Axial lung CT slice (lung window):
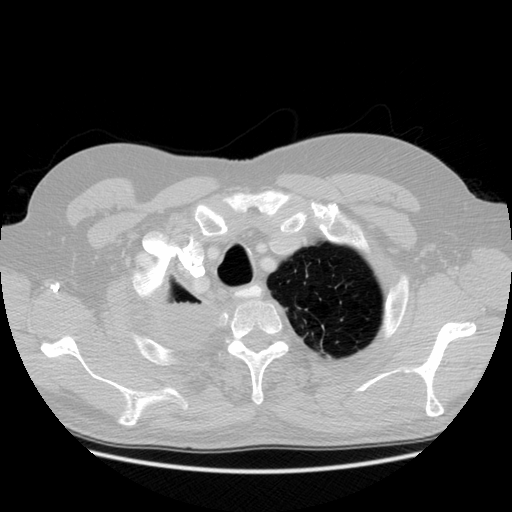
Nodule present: no